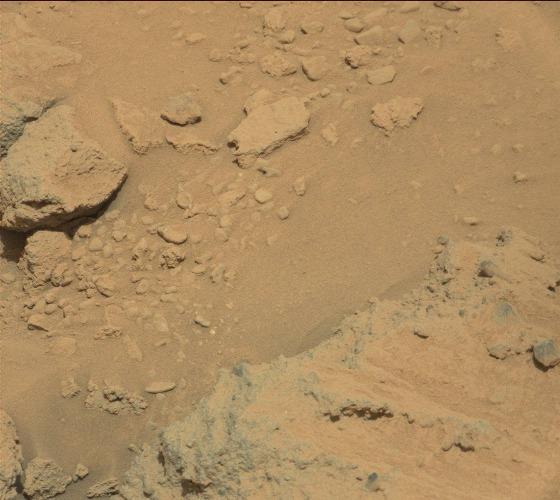
Terrain classes present: Bedrock, Gravel / Sand / Soil, Rock, Shadow